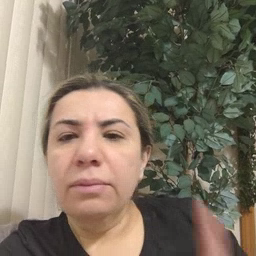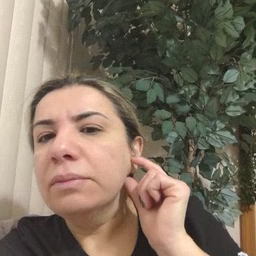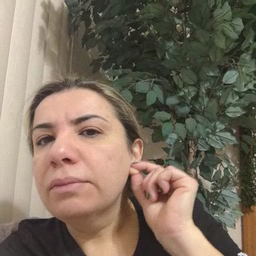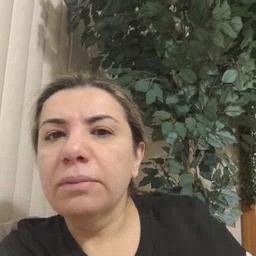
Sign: ear